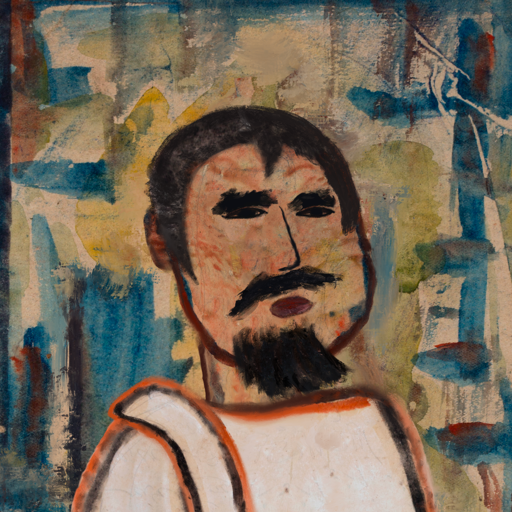
Background: Orphan, Head And Neck Side: Orphan, Face Side: Mosgoul, Bust: Roy_Bahadur, Hair Side: Roy_Bahadur, Head Accessory: Blank, Second Necklace: Blank, Necklace: Blank, Baby: Blank